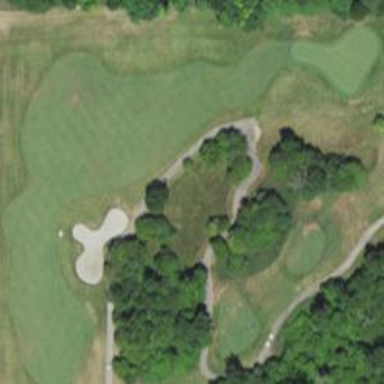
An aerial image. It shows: Golf fairway surrounded by grass.